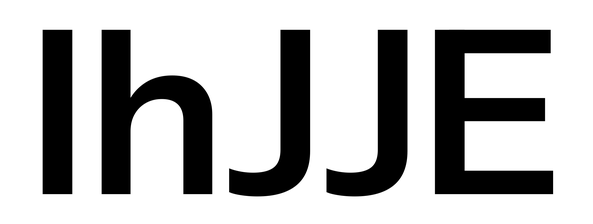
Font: InstrumentSans_SemiBold